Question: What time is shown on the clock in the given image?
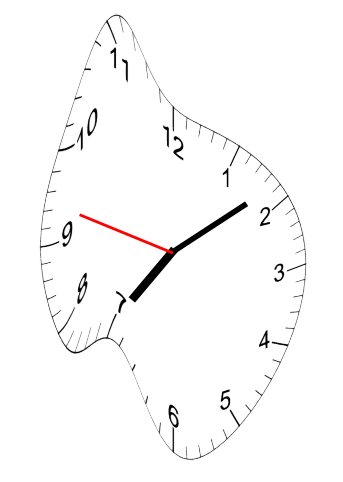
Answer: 07:08:47